Question:
I have a table of employee details month on month.
I need to find the difference result between two consecutive months.
For e.g. I have employees 1,2,3 in the month of Feb'19 and employees 2,3,4,5 in the month of mar'19.
I want the result as 1,4,5
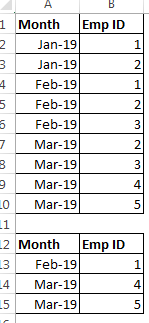
Answer: One method uses aggregation:
'''
select empid
from t
where month in ('Feb-19', 'Mar-19')
group by empid
having count(*) = 1;
'''